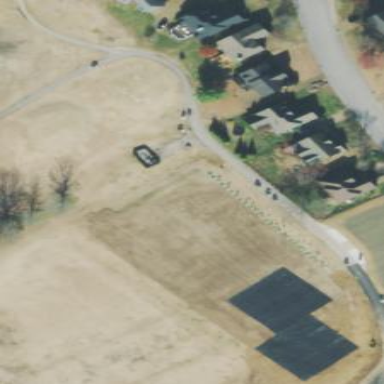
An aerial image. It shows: Golf tee on grassy land.